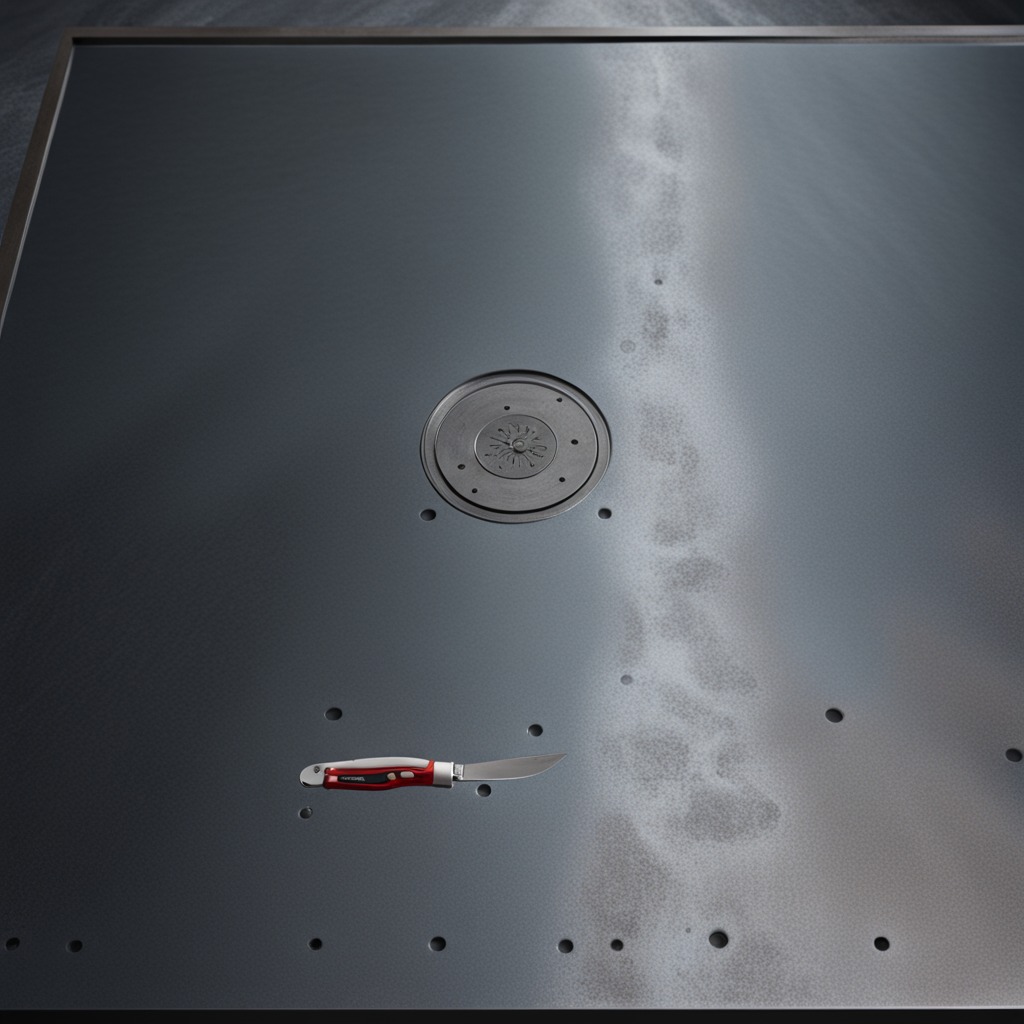
A utility knife lying on a cold steel table in a mining workshop.